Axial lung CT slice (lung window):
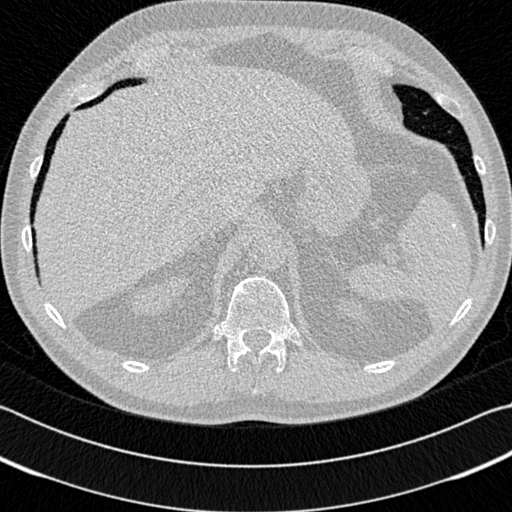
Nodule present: no